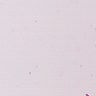
Metastatic tissue present: no